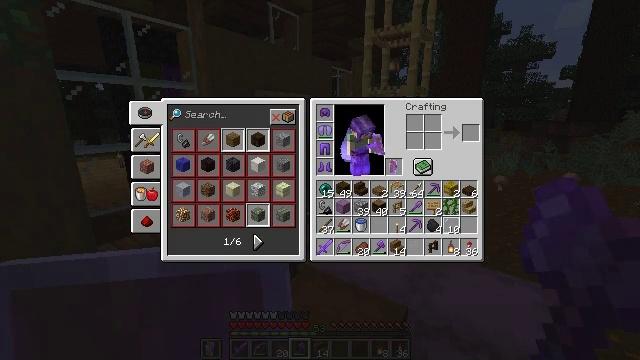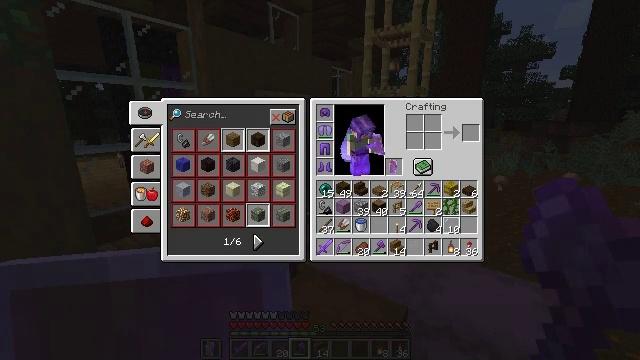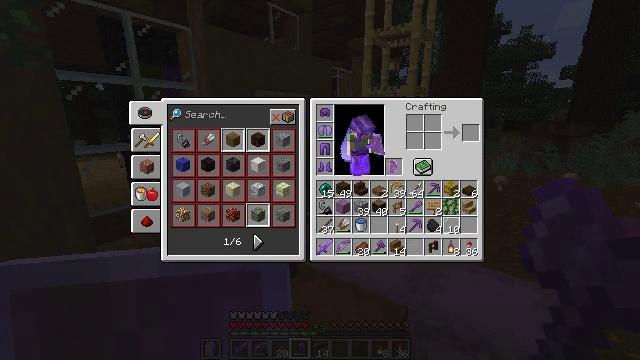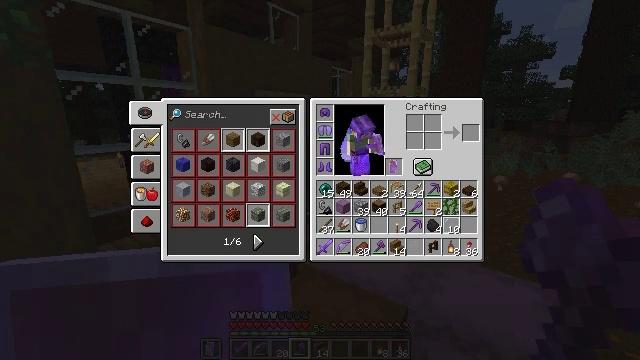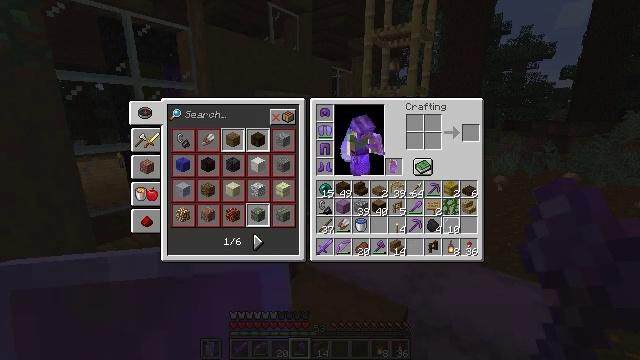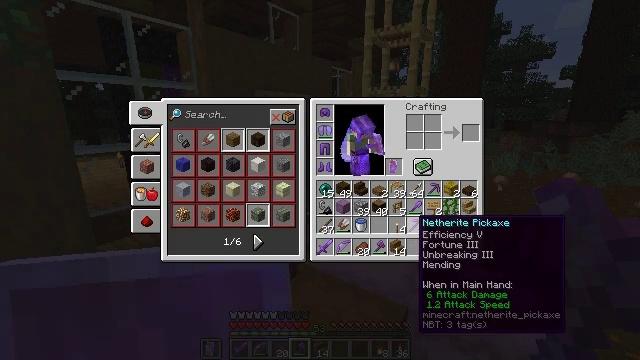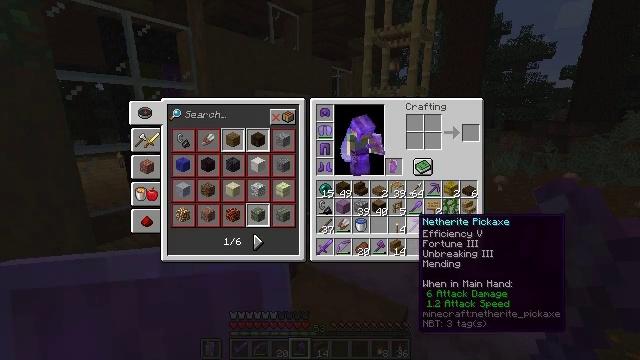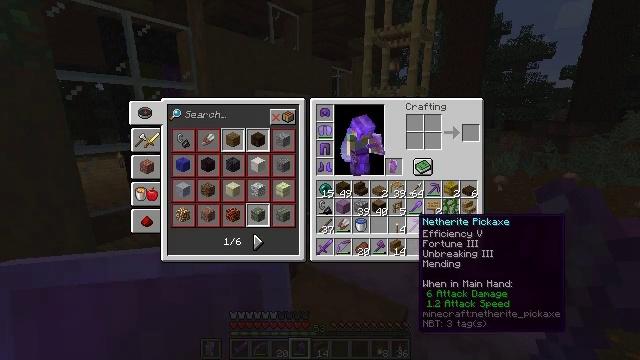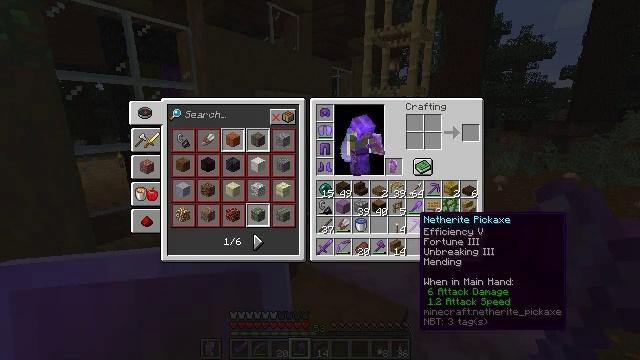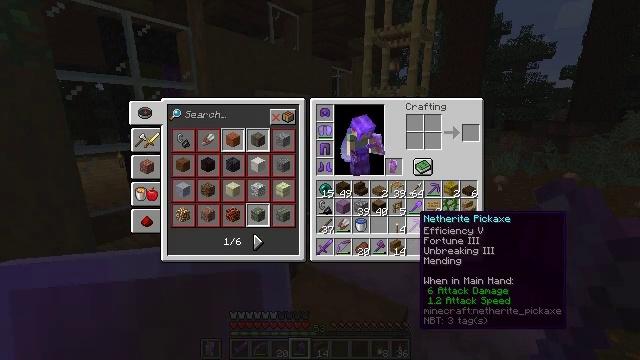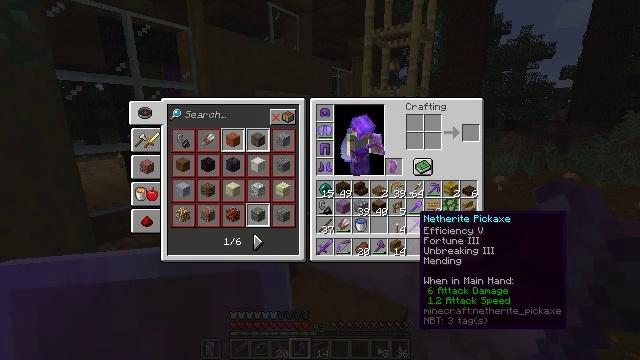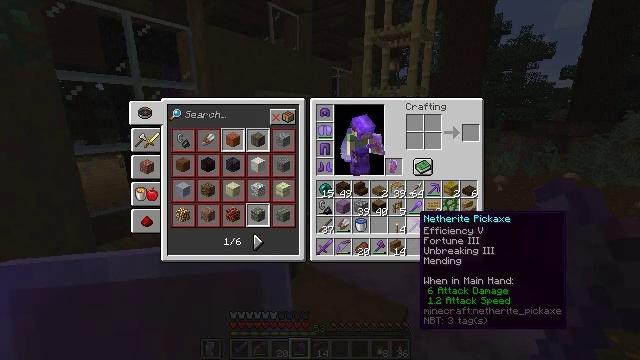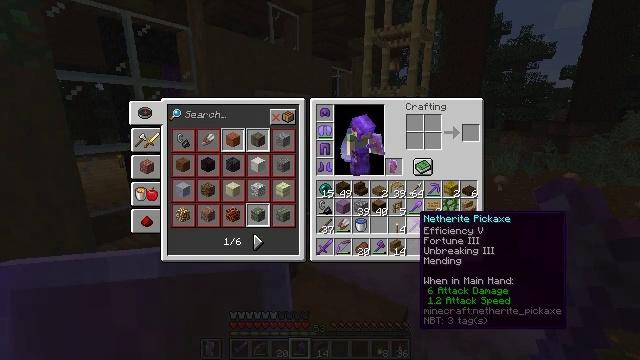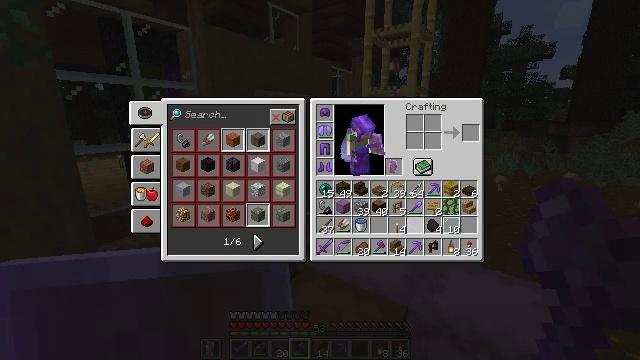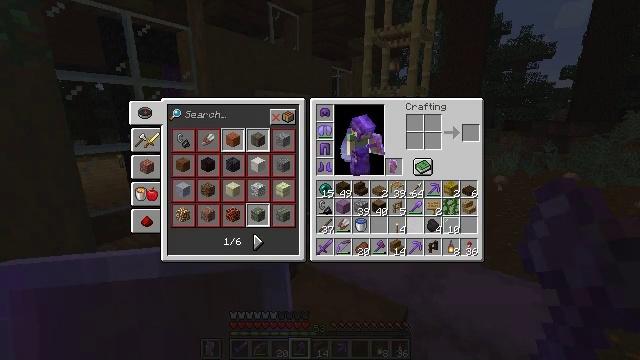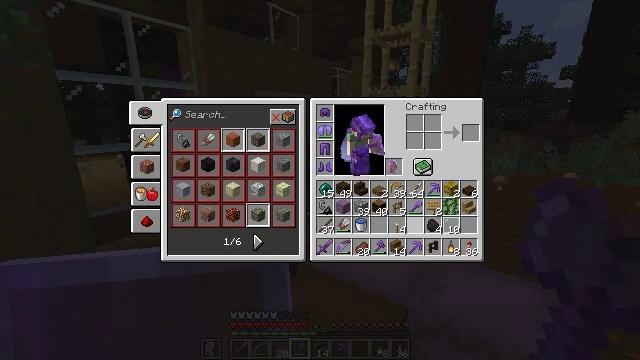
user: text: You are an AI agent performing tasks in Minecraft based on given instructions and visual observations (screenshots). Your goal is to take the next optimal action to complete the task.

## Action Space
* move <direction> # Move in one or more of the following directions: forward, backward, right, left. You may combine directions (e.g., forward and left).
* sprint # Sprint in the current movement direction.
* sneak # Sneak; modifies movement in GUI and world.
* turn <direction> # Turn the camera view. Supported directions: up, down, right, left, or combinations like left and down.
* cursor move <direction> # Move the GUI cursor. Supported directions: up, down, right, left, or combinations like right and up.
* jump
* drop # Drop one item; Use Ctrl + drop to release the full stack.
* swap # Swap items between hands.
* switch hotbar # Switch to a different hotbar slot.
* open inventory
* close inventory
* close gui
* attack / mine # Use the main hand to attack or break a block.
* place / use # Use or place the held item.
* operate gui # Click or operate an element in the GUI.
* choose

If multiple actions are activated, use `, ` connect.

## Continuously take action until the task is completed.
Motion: motion action
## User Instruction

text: Mine the mossy cobblestone underground.
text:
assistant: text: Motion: sneak
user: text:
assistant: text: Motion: sneak
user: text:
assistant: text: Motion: sneak
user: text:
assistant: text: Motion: sneak
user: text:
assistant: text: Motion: sneak
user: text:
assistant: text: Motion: sneak
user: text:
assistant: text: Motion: sneak
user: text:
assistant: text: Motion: sneak
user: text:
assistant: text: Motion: sneak
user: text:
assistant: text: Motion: sneak
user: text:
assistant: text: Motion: sneak
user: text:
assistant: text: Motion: sneak
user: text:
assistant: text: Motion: sneak, attack / mine
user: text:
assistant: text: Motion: sneak, attack / mine
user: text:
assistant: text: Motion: sneak
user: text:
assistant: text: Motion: sneak
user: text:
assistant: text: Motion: no_op
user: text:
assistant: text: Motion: no_op
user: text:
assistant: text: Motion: no_op
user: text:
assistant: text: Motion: no_op
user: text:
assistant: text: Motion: no_op
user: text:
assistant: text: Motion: no_op
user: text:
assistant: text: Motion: no_op
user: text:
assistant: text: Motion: no_op
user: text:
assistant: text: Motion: turn right
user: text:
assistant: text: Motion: turn right
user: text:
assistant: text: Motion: turn right and down
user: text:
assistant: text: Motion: turn right and down
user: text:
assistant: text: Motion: turn right
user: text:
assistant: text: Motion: turn right